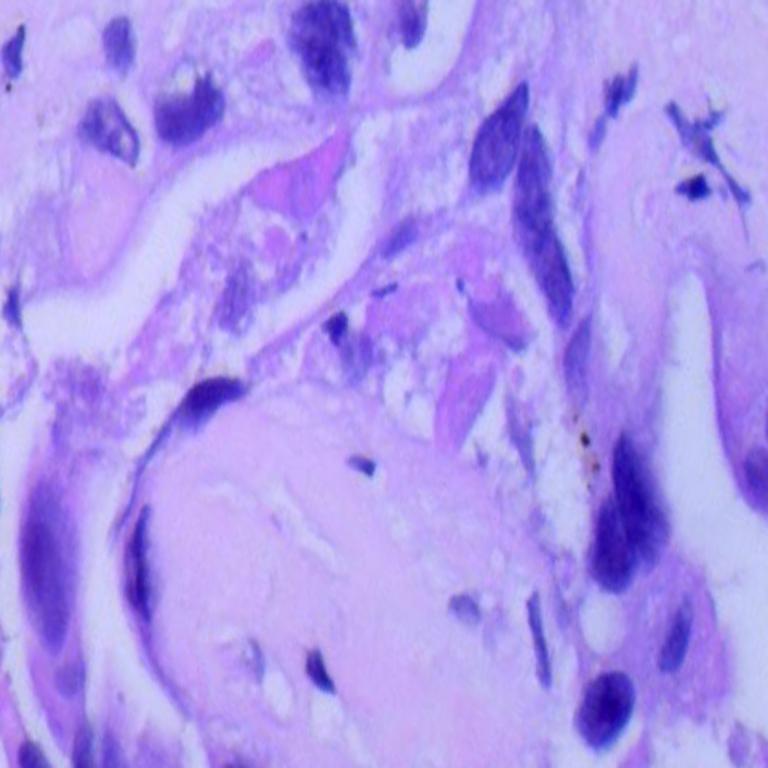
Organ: lung
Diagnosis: adenocarcinomas